Interaction volume radius: 10 \u00c5
Interaction volume height: 10 \u00c5
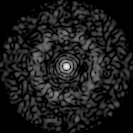
Disorder parameter: 0.842